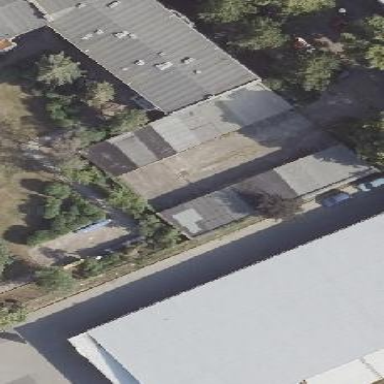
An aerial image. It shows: Group of garages.